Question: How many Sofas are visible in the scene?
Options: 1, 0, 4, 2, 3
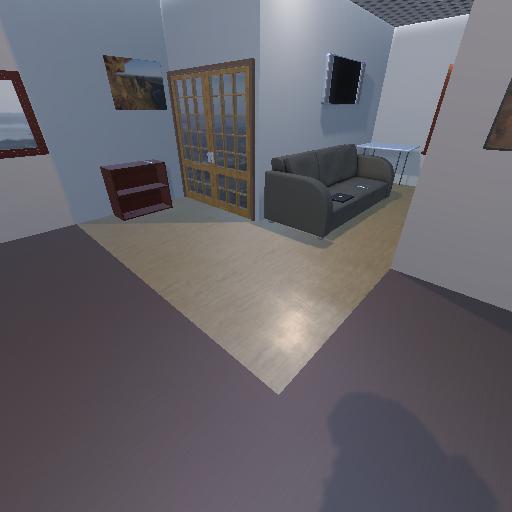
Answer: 1